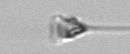
Label: Asterionellopsis_glacialis